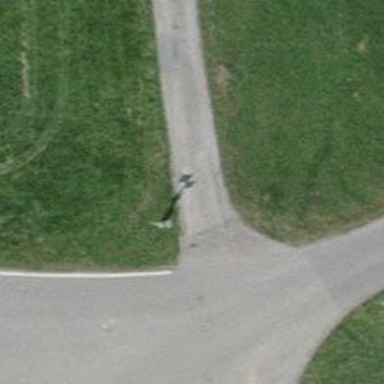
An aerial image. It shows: Guidepost providing information.